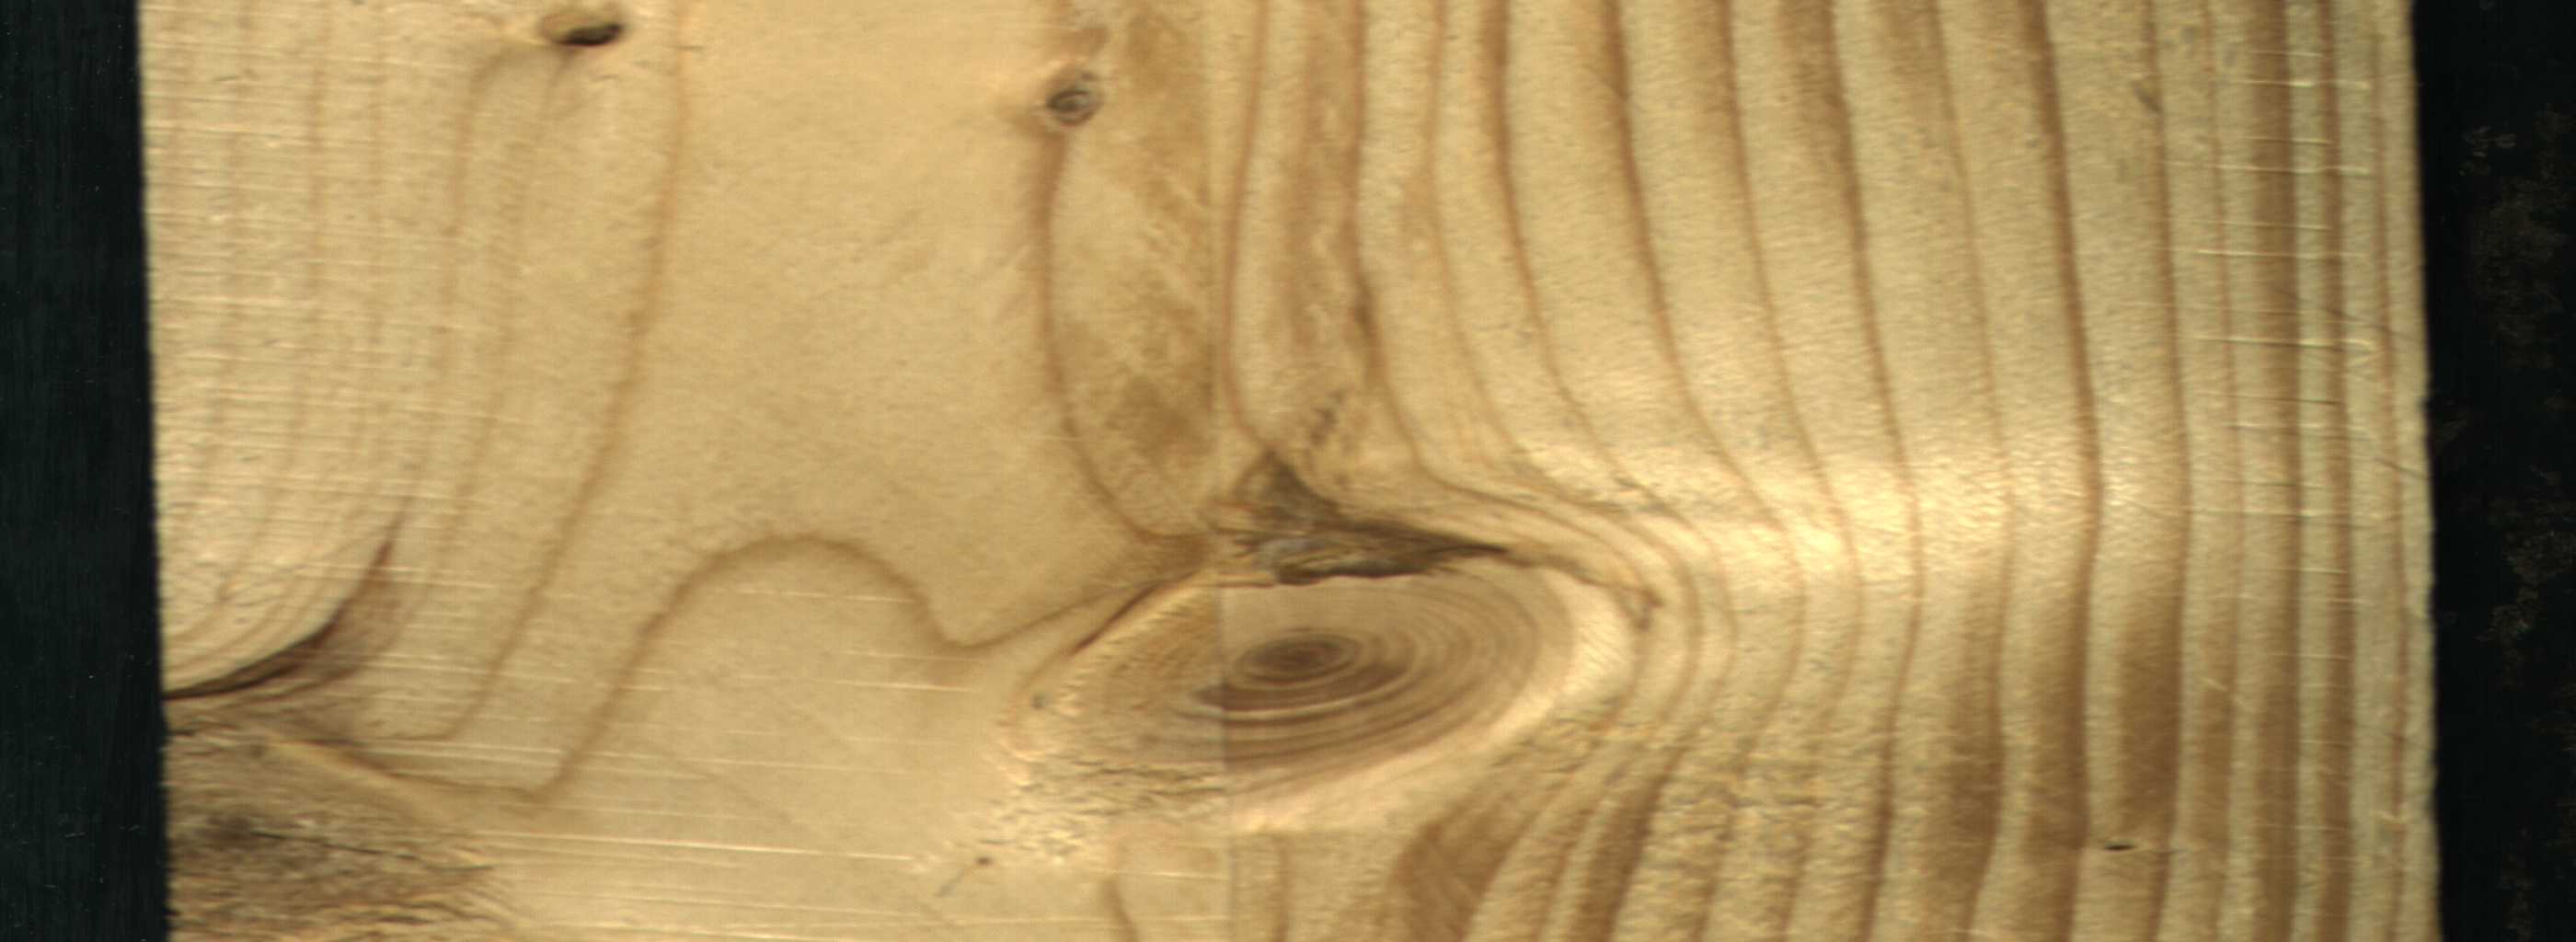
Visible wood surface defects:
Dead_Knot
Live_Knot
Live_Knot
Live_Knot
Live_Knot